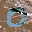
Label: 0